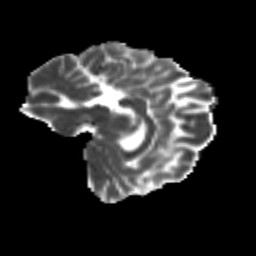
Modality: MD
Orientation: sagittal
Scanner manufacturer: siemens
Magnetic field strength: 3 T
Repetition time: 9.2 s
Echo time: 0.084 s